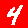
Digit: 4